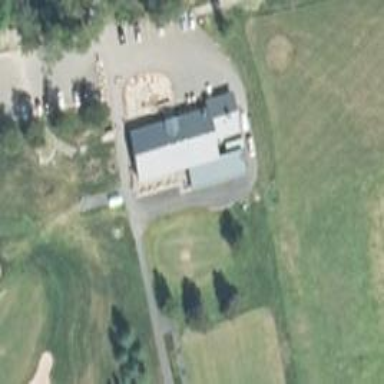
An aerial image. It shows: Clubhouse for golf.